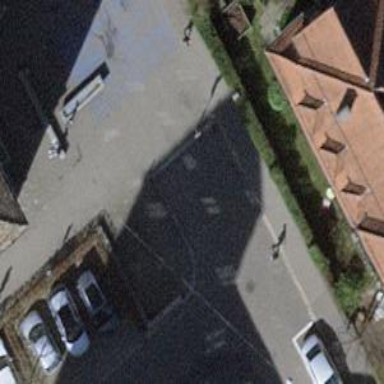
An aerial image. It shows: Bollard.